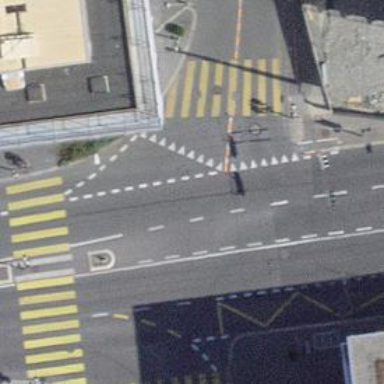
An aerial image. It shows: Road with traffic signals.